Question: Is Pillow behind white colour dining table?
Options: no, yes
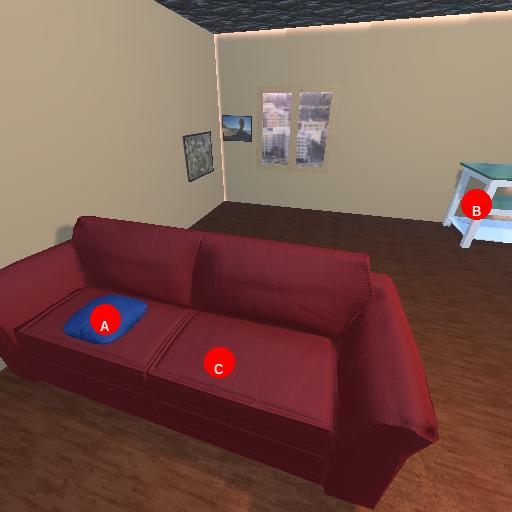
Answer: no